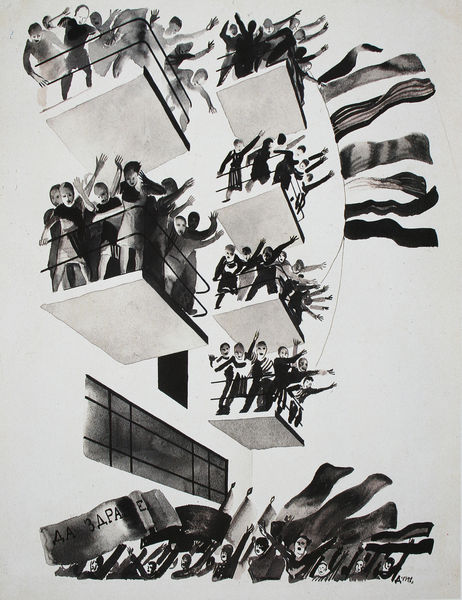
Titel: Demonstration
Künstler: Alexander Deineka
Standort: Moskau
Institution: Tretjakow-Galerie
Schlagwörter: hand, himmel, mann, weiß, frauen, komposition, menschen, fenster, frau, grau, männer, schwarz, zeichnung, leute, menge, party, feier, feiern, gesichter, architektur, arme, hände, wind, fliegen, turm, balkon, fahnen, fassade, fahne, zug, grafik, graphik, luft, wehen, geländer, transparent, freude, collage, balkone, gruppen, schweben, urlaub, schwarzweiß, demonstration, plakat, volk, würfel, geschosse, flaggen, parade, jubel, festzug, böden, installation, banderole, ebenen, russisch, winken, terassen, kyrillisch, jubeln, zustimmung, hurrarufe, plateaus